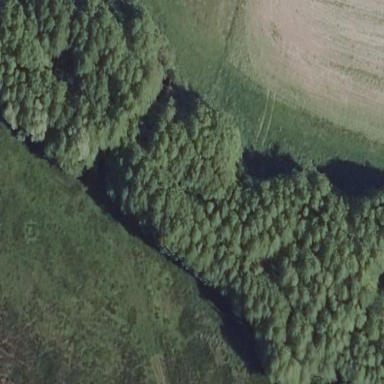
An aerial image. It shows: Beautiful woodland area.